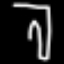
Label: pants